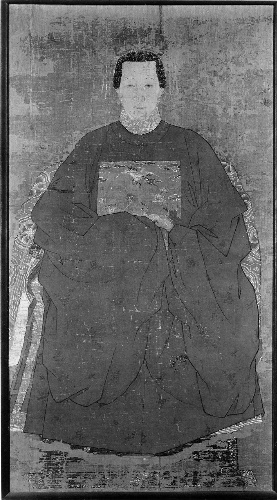
Title: 明  佚名 婦女肖像  圖   鏡面|Portrait of a Lady
Artist: Unidentified artist
Date: late 16th–early 17th century
Object type: Hanging scroll
Classification: Paintings
Medium: Hanging scroll; ink and color on silk
Culture: China
Period: Ming dynasty (1368–1644)
Dimensions: 62 7/8 x 33 3/4 in. (159.7 x 85.7 cm)
Department: Asian Art
Credit line: Gift of Jackson E. Reynolds, 1951
Accession year: 1951
Repository: Metropolitan Museum of Art, New York, NY
Tags: Women|Portraits